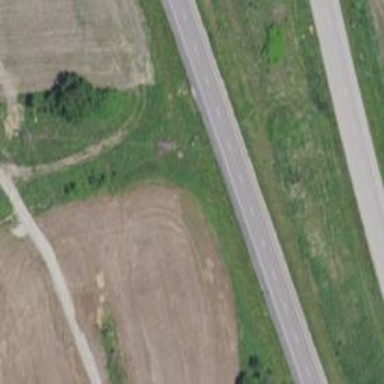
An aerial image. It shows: This image shows trunk highway that functions as expressway.